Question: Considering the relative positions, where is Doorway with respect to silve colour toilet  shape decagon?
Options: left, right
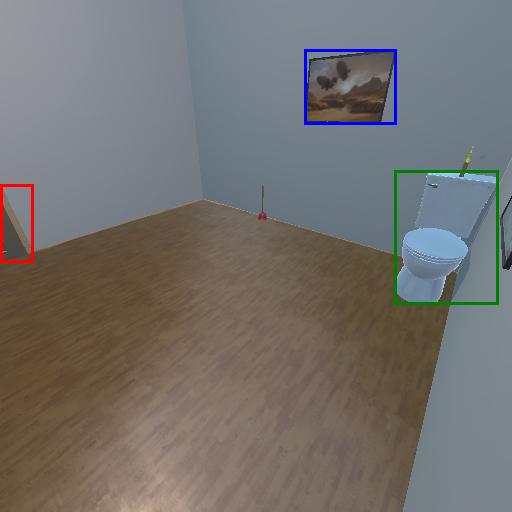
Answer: left